Field crop: maize
Growth stage: 2
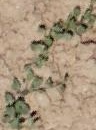
Species: convolvulus